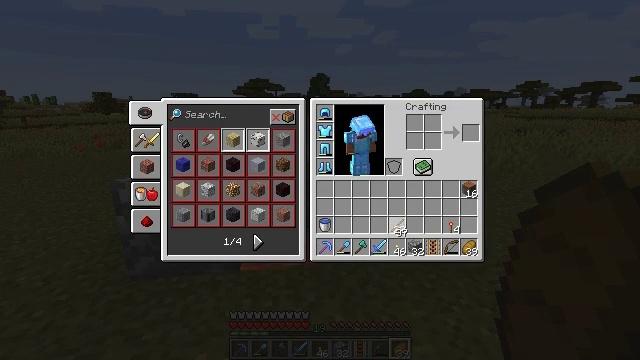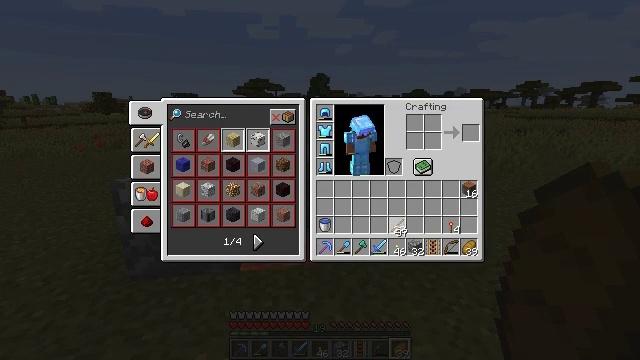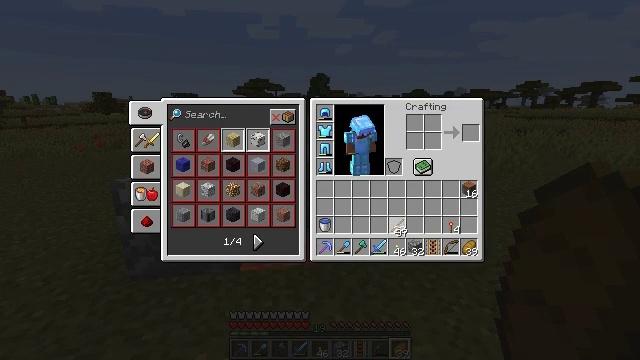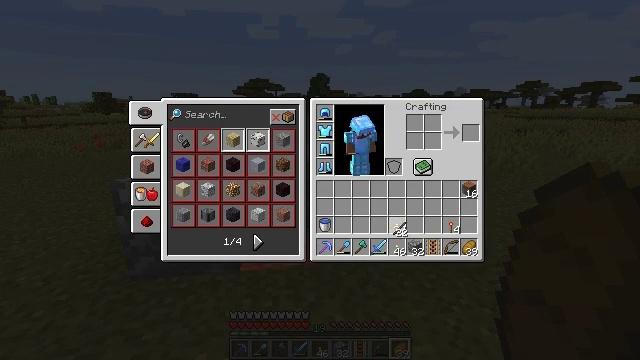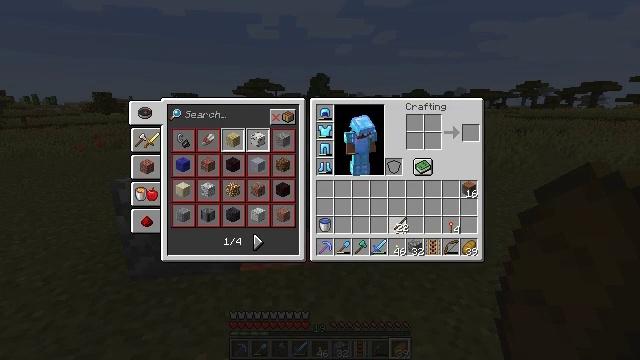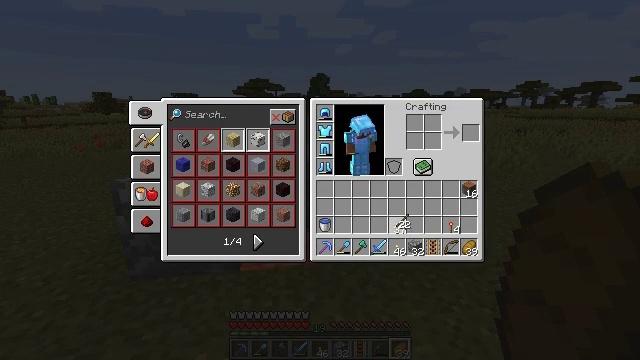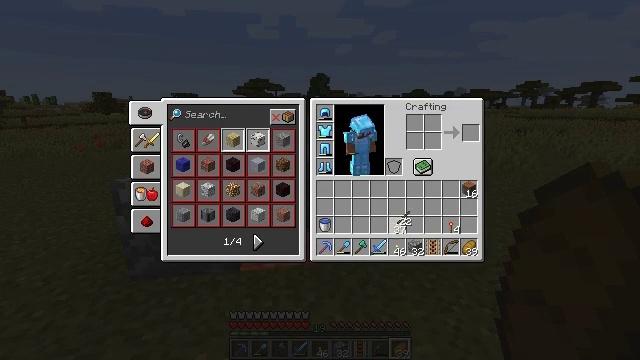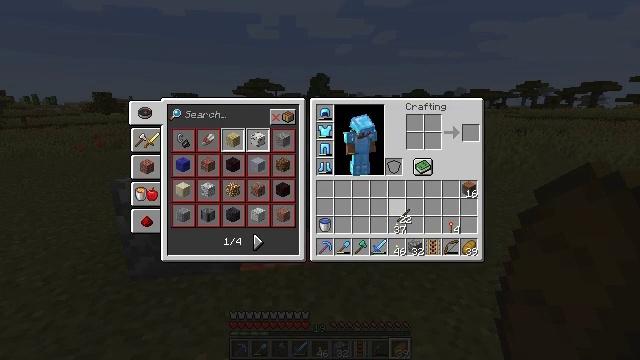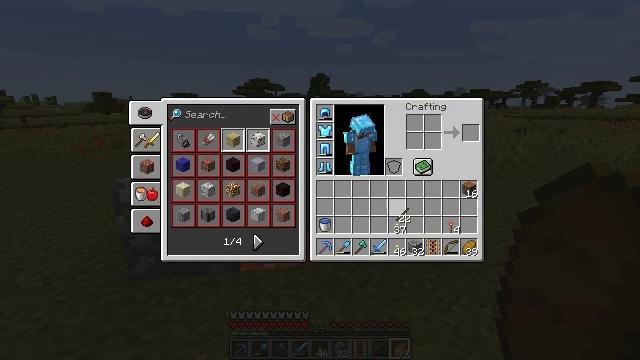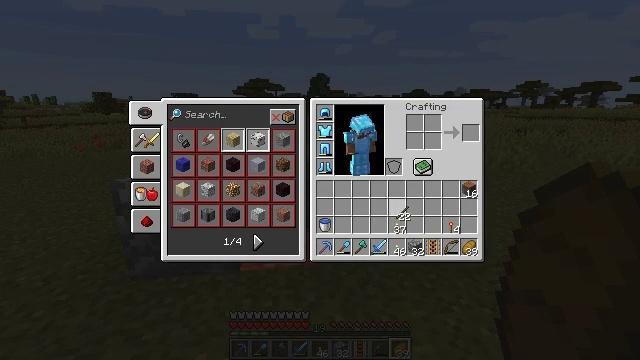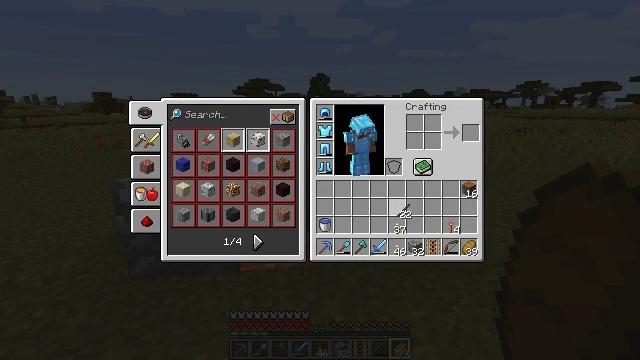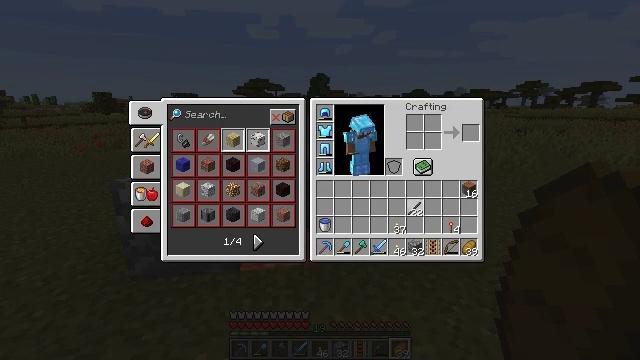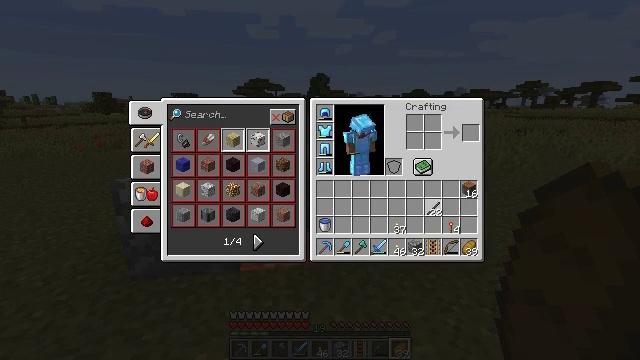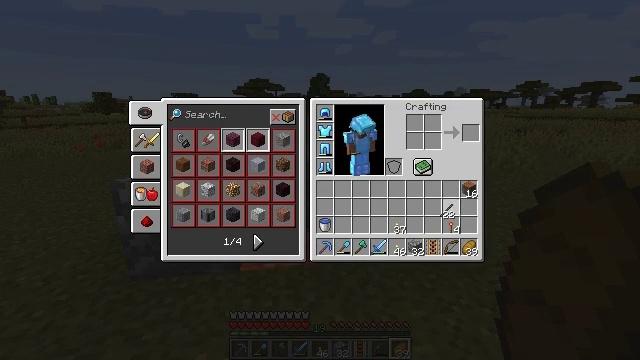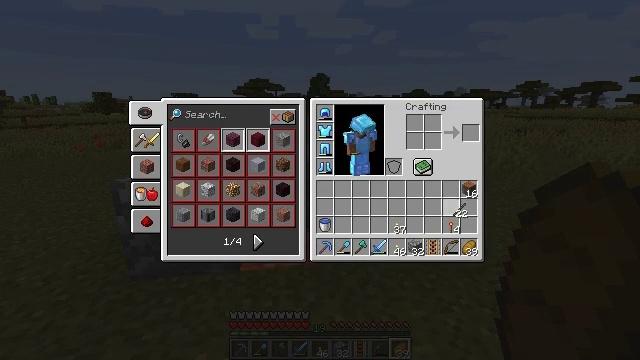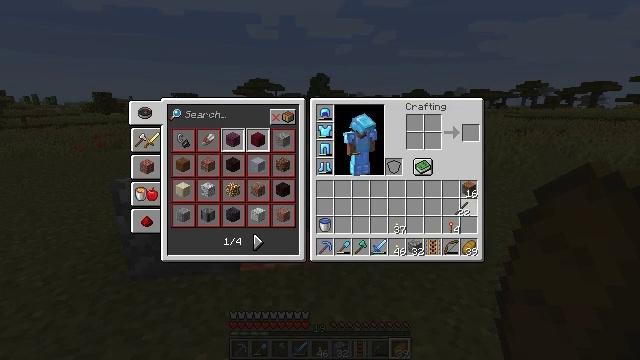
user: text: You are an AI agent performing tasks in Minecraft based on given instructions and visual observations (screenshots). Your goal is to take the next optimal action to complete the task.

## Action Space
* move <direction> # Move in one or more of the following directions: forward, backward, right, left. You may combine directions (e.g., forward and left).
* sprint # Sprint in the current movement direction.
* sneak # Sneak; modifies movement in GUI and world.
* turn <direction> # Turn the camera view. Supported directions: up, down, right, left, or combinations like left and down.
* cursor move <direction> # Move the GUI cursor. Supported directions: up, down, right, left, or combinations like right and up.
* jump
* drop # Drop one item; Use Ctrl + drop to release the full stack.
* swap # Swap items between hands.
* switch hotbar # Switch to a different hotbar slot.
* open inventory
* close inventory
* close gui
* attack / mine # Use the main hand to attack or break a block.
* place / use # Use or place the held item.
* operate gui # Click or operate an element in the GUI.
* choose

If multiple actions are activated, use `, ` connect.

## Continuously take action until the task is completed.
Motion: motion action
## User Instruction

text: Remove a bow from the inventory.
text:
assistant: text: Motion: operate gui
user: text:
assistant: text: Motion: operate gui
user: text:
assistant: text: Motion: no_op
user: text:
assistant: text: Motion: no_op
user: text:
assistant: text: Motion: no_op
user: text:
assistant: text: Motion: no_op
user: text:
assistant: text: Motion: no_op
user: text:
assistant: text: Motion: no_op
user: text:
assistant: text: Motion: no_op
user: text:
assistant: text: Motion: no_op
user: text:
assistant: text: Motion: cursor move right
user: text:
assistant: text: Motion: cursor move right
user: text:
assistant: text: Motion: cursor move right
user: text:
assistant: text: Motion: cursor move right
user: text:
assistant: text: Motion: no_op
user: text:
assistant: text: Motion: no_op
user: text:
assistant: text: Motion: no_op
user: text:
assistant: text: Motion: no_op
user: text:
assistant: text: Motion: operate gui
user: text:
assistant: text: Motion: operate gui
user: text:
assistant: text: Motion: operate gui
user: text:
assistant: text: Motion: no_op
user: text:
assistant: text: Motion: no_op
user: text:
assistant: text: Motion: no_op
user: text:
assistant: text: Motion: no_op
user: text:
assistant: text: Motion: no_op
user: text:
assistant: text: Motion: no_op
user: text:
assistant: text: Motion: no_op
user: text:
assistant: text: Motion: close gui
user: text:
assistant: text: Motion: no_op